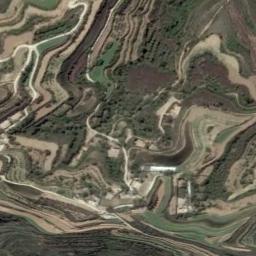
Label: terrace